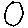
Label: circle